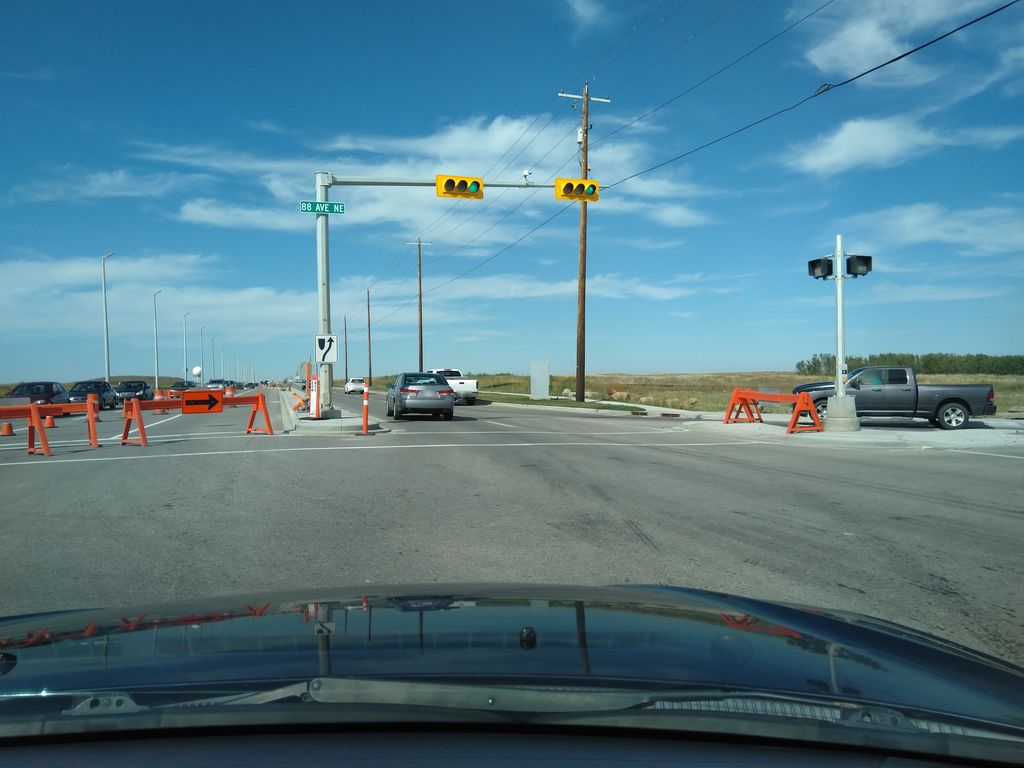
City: calgary